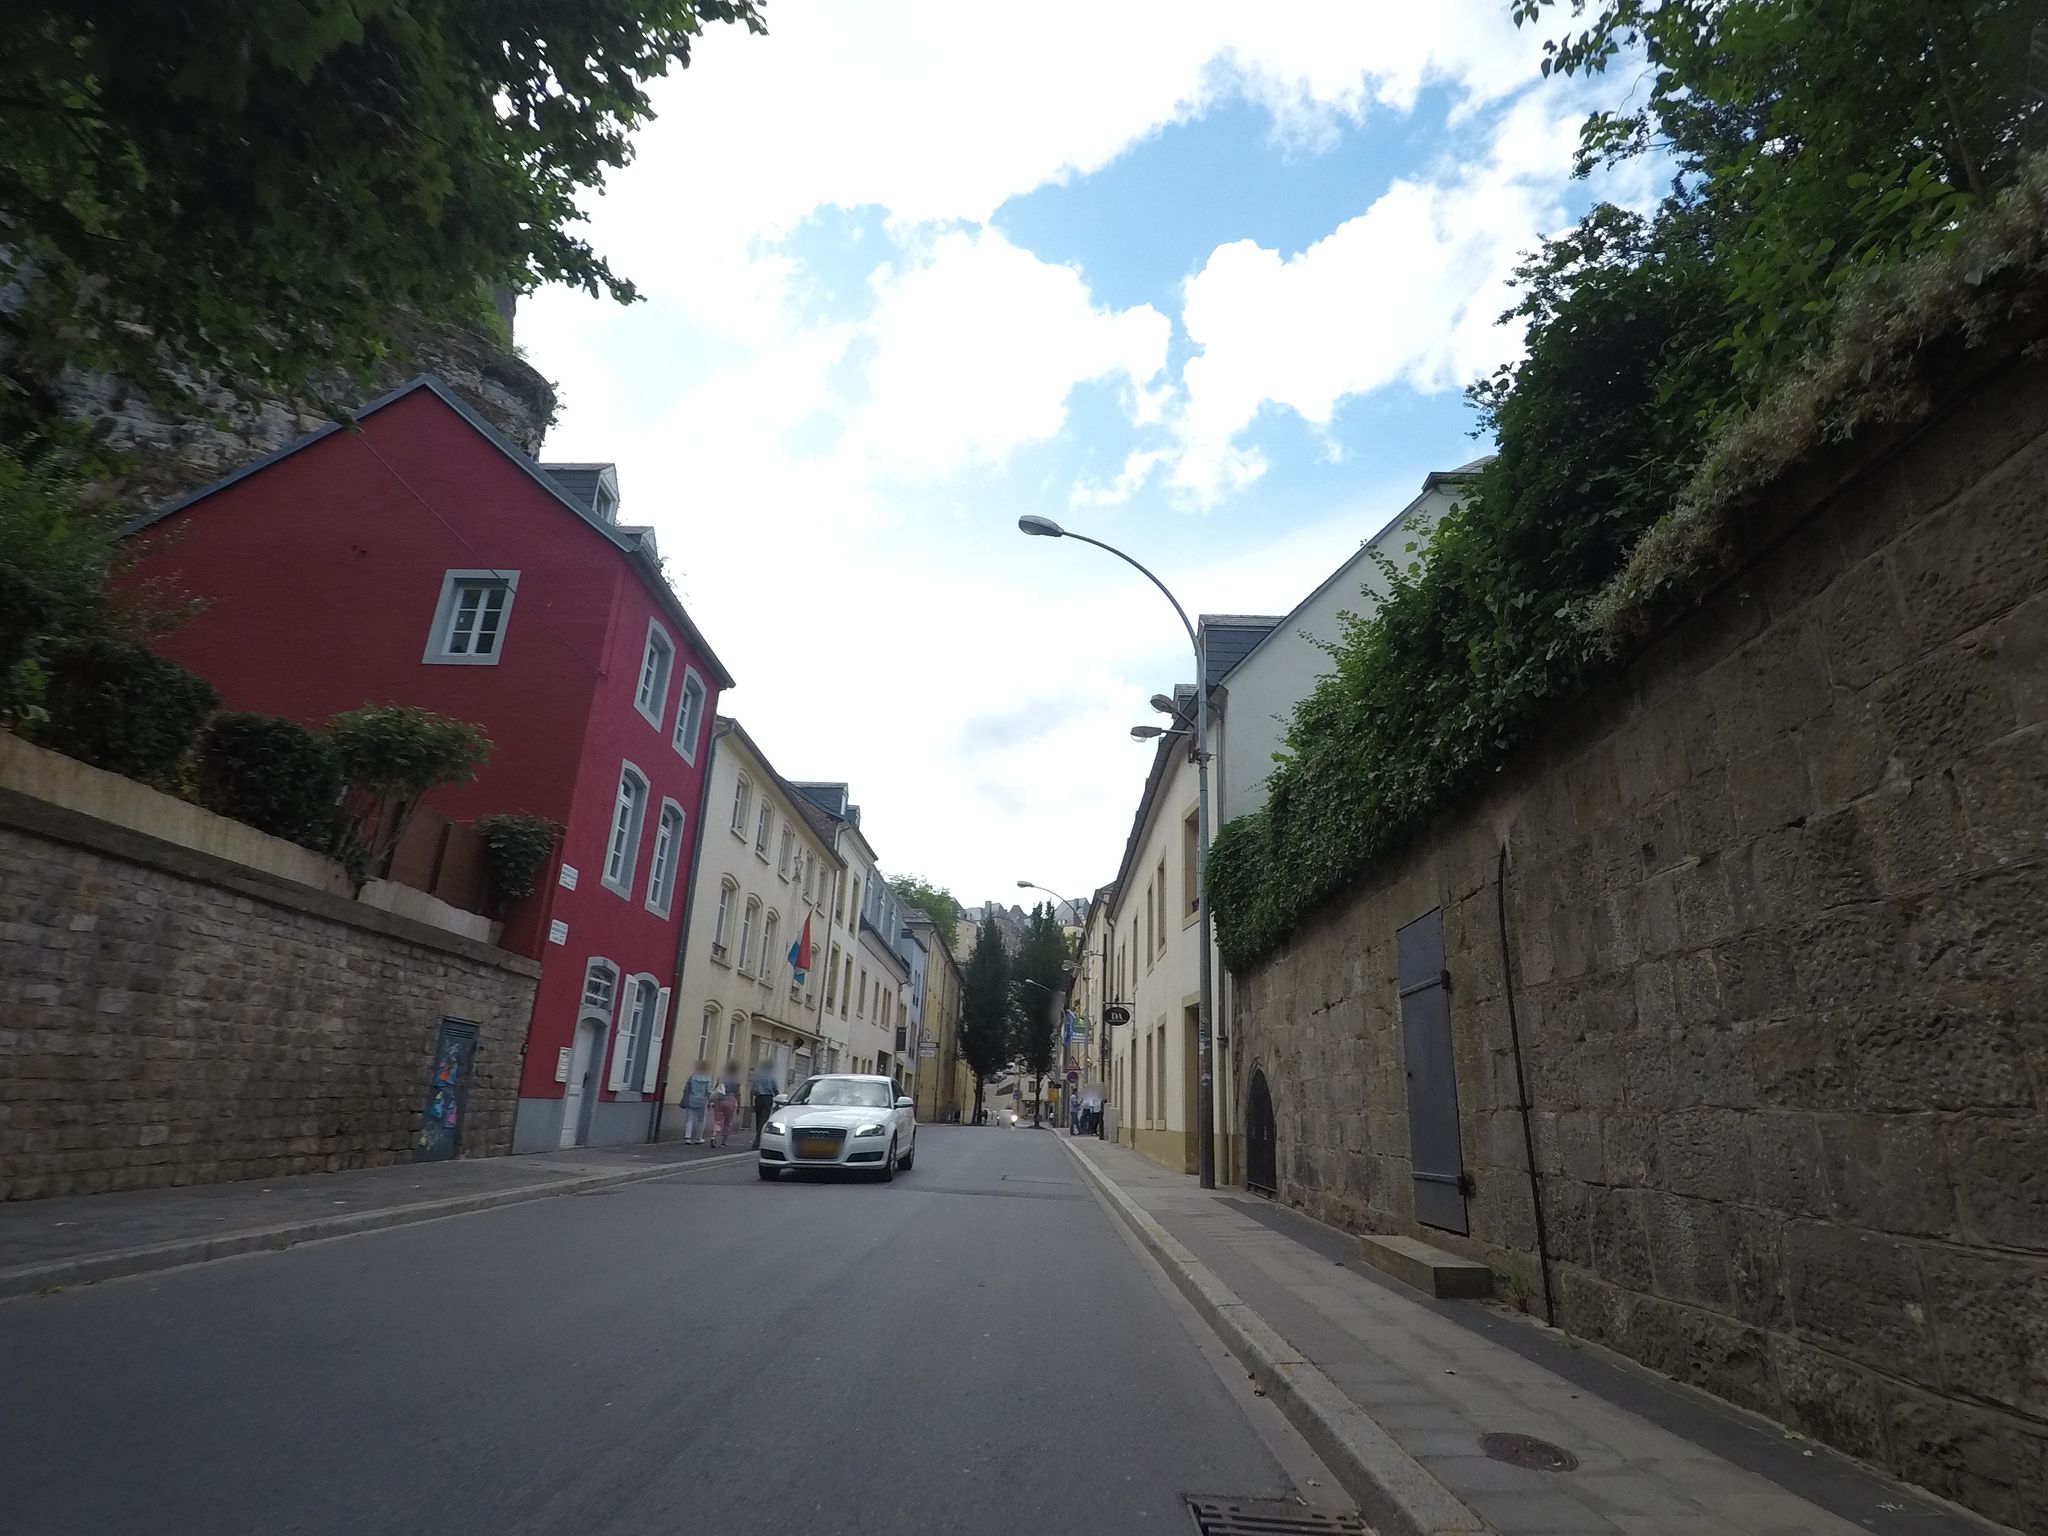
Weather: cloudy
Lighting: day
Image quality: good
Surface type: driving surface
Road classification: tertiary, residential
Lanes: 2
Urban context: urban centre
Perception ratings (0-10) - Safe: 5.6, Lively: 5.79, Beautiful: 8.76, Boring: 3, Depressing: 4.43, Wealthy: 8.67